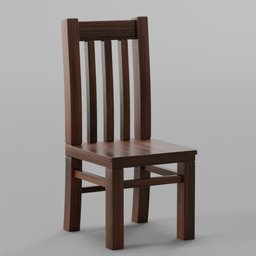
Label: furniture